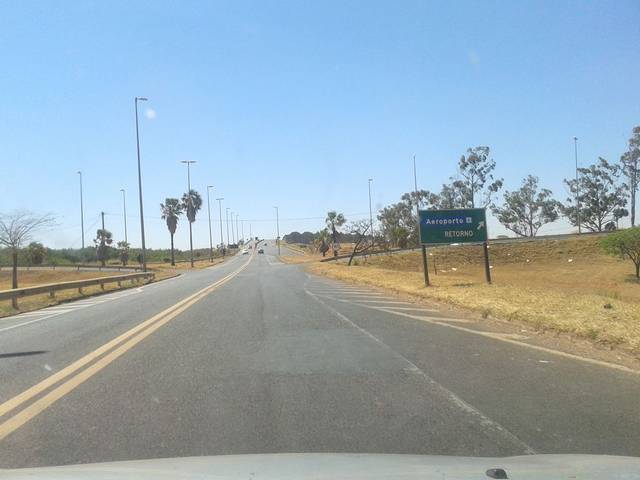
Region: Brazil
Coordinates: -18.938, -48.219